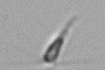
Label: Calciopappus